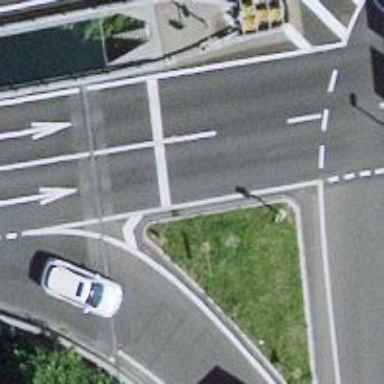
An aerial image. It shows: Road with traffic signals.